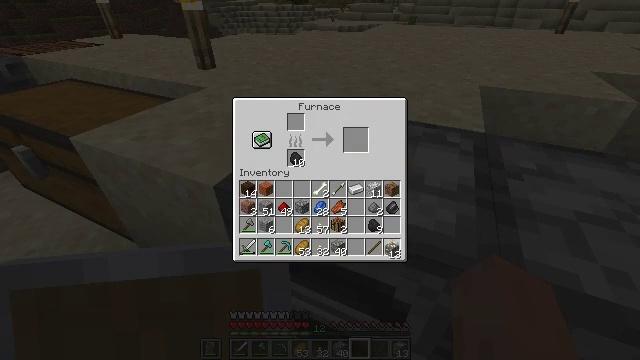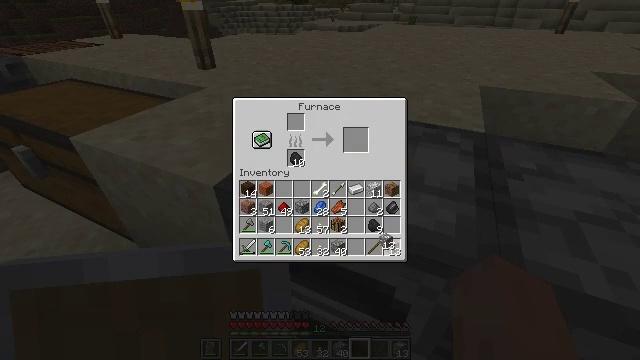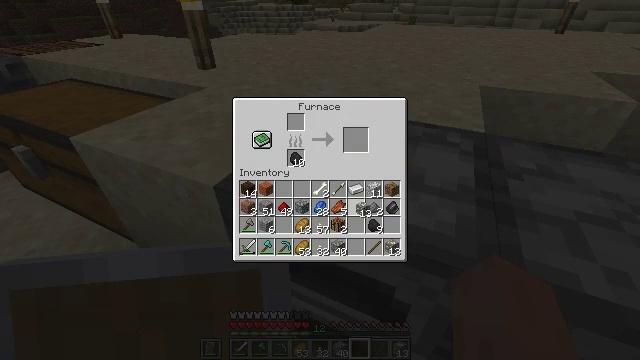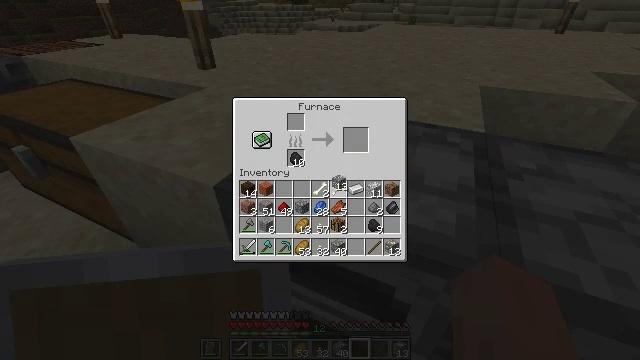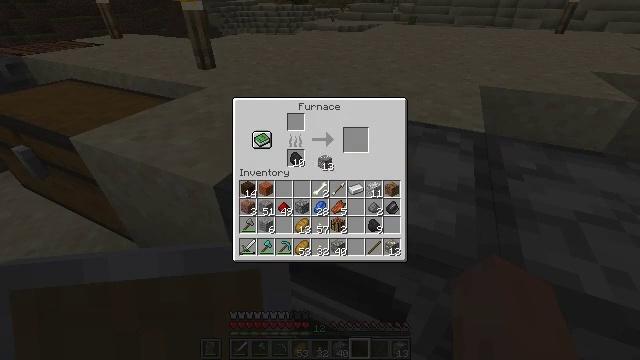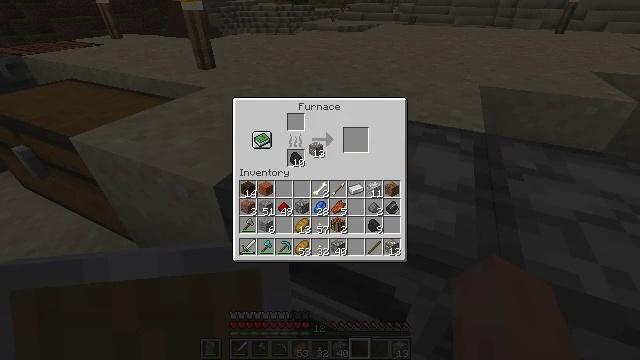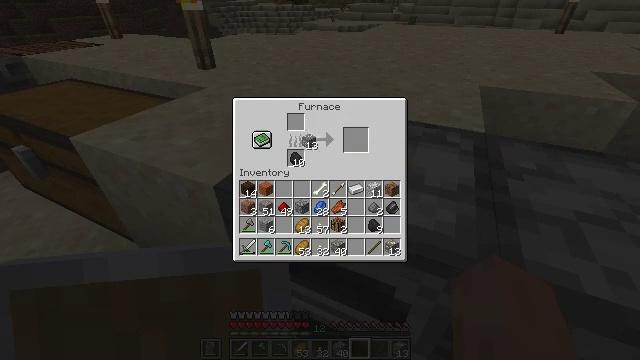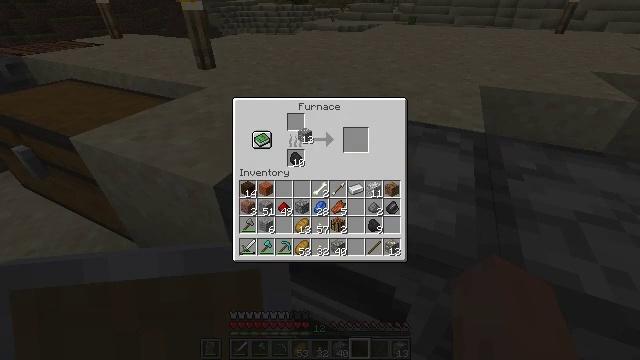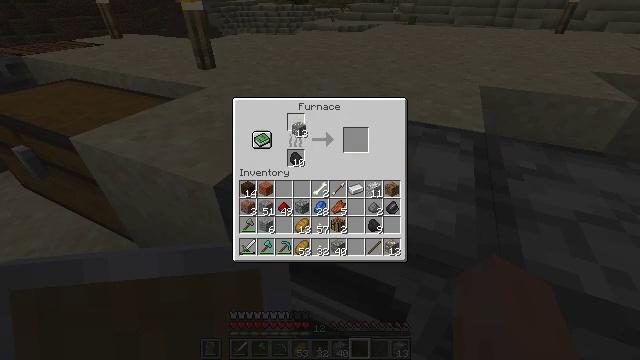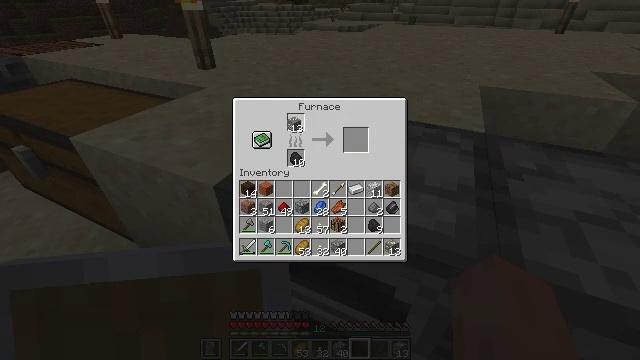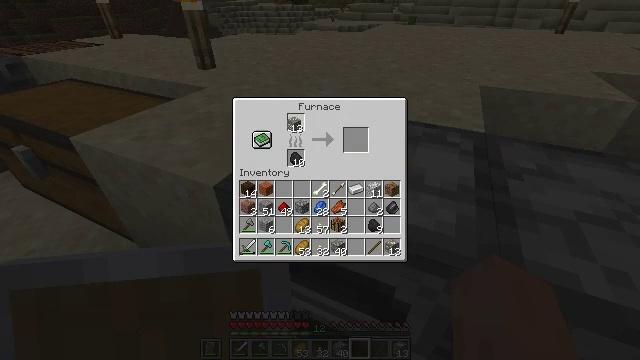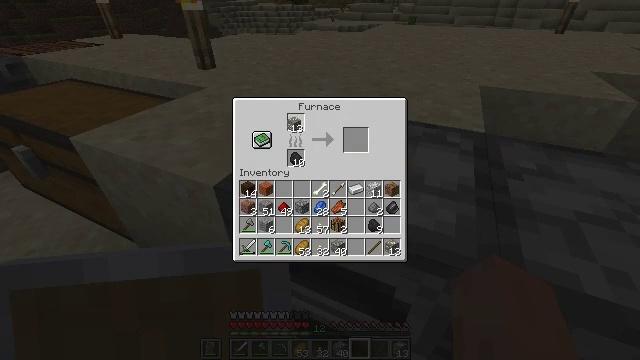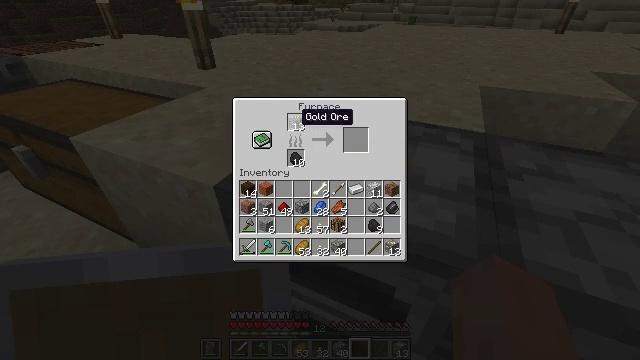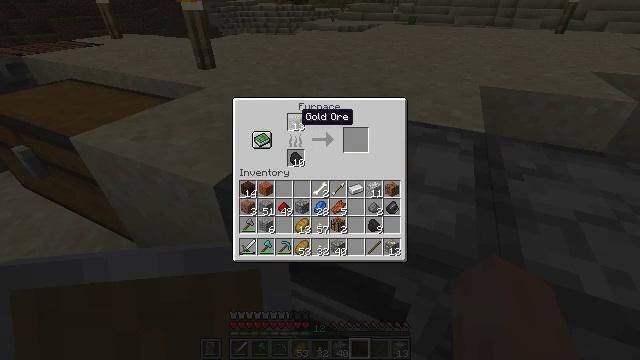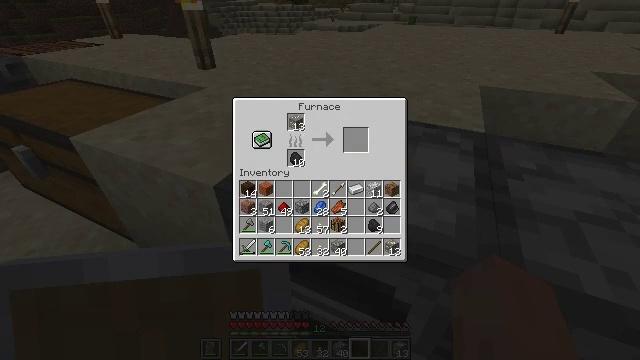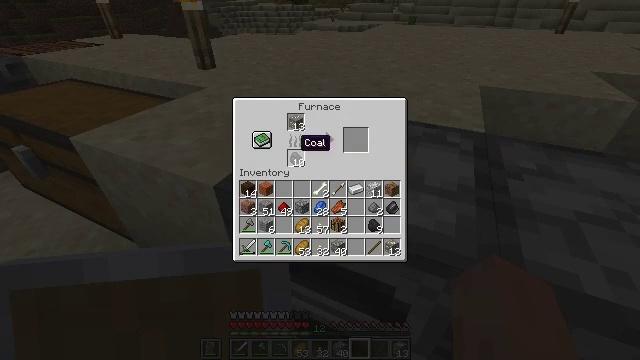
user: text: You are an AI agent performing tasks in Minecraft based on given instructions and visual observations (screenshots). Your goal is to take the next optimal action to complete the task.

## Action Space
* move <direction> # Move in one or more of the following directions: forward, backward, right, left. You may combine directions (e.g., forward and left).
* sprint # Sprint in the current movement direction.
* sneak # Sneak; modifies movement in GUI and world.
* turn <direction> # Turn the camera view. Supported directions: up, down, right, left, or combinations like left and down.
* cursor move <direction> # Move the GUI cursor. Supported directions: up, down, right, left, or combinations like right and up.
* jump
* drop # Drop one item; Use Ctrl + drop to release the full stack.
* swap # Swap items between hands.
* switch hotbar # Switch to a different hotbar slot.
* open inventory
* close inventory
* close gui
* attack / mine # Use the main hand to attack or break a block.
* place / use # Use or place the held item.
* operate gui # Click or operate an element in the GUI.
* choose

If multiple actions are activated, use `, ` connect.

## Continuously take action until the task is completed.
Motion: motion action
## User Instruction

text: Hunt the zombie.
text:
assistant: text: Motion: cursor move up, choose
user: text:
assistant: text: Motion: cursor move left and up
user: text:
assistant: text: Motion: cursor move left and up
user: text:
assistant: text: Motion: cursor move left and up
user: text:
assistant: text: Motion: cursor move left and up
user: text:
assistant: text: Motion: cursor move up
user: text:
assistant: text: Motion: no_op
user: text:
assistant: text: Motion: no_op
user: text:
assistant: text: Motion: no_op
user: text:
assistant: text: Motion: operate gui
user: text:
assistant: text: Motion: operate gui
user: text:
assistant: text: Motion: no_op
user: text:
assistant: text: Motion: no_op
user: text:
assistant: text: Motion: cursor move down
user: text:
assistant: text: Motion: cursor move down
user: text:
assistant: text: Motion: no_op
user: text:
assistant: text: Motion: no_op
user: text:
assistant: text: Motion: choose
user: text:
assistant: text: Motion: choose
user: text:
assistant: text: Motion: no_op
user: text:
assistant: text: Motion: cursor move down
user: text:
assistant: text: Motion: no_op
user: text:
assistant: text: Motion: no_op
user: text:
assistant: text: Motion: operate gui
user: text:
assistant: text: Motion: operate gui
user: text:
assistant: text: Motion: operate gui
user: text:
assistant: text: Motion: no_op
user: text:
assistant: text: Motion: no_op
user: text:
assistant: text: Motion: no_op
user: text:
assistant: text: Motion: no_op